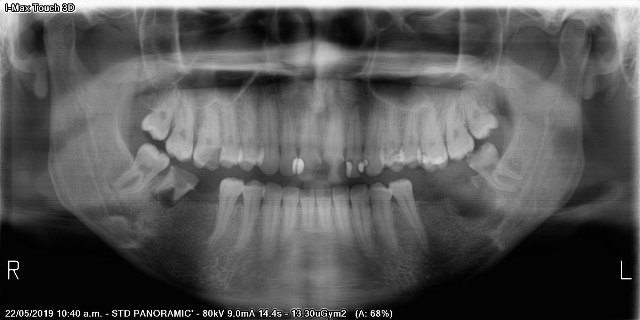
adult